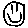
Label: smiley face